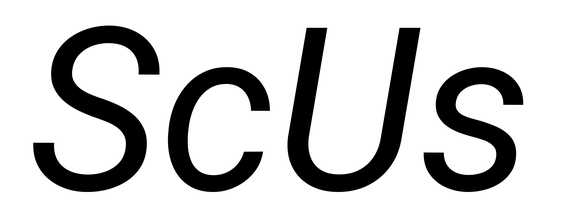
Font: Roboto-Italic_Italic